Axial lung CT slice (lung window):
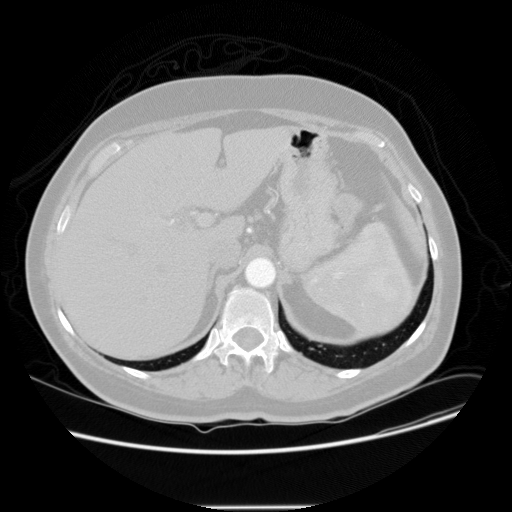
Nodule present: no